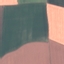
Land use / land cover class: AnnualCrop